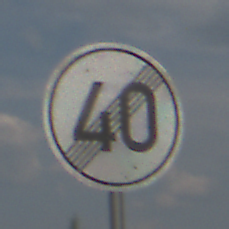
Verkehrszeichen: EndeGeschwindigkeit40
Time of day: MorningAfternoon
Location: Outdoor (Nature)
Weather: PartlyCloudy
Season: NotSpecified
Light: Natural